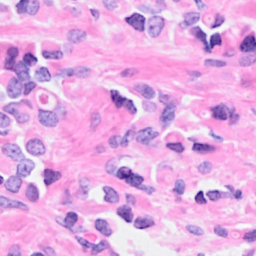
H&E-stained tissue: Breast